Aerial crown-view tile of a tropical tree (Barro Colorado Island, Panama), acquired 20250818:
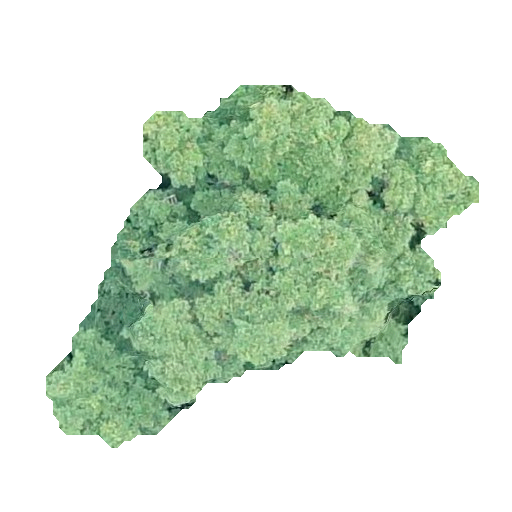
Species: Terminalia oblonga
GBIF accepted scientific name: Terminalia oblonga
Crown area: 129.057 m²